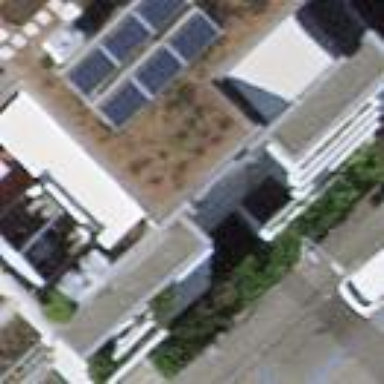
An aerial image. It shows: The building has flat roof oriented across. The roof is major part of the building.